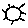
Label: sun